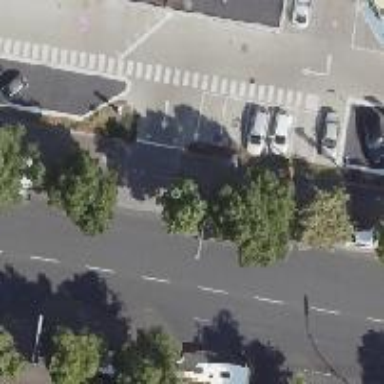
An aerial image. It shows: There is parking obstacle present in the area.